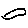
Label: bird